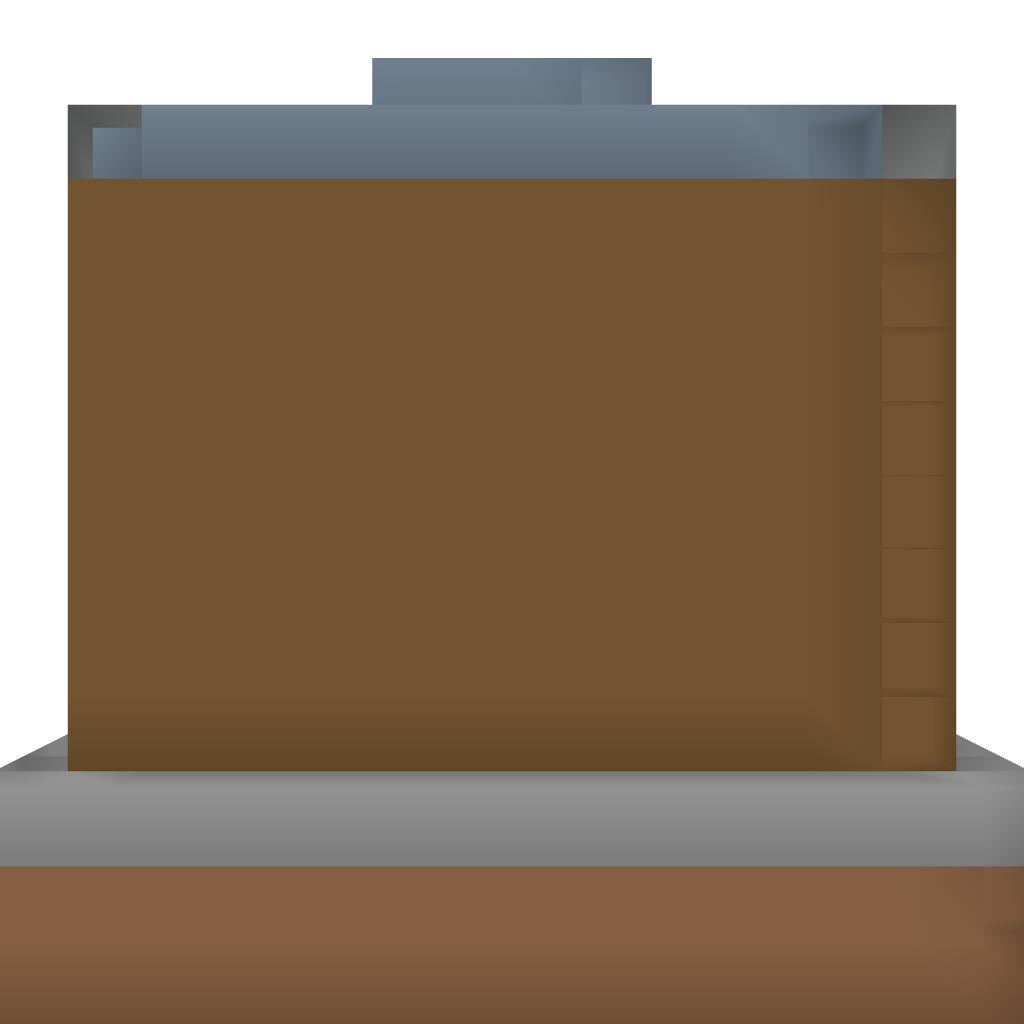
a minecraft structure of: Small Tavern